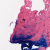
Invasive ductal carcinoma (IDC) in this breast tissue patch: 0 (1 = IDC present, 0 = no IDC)